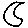
Label: moon